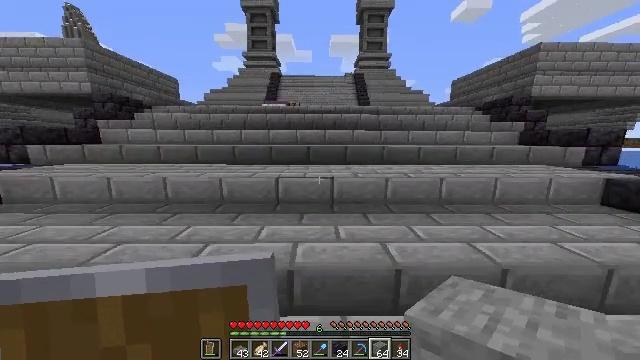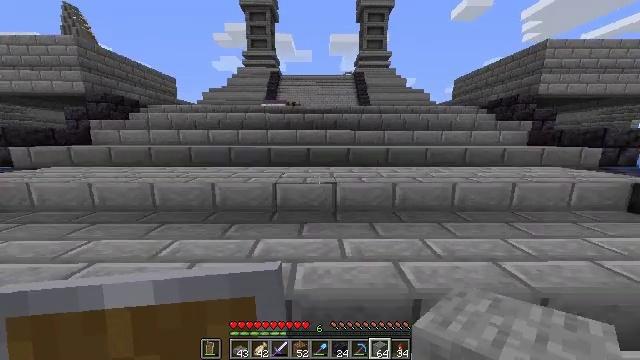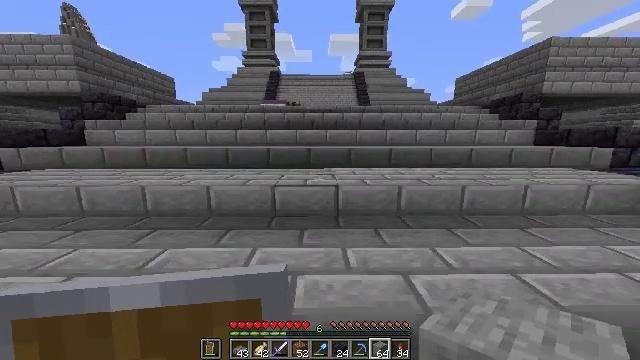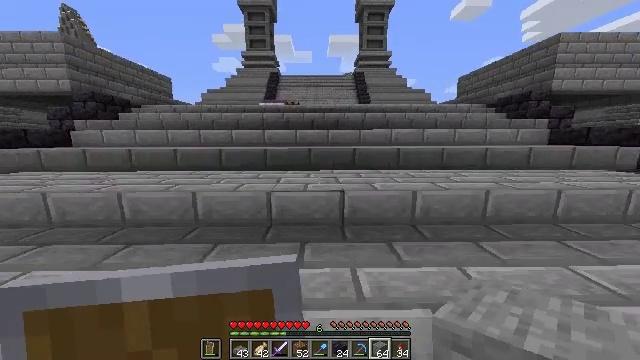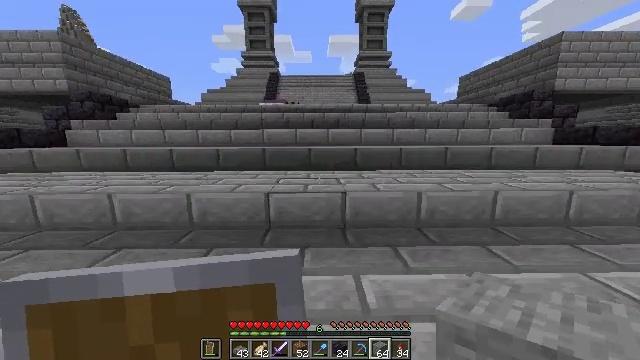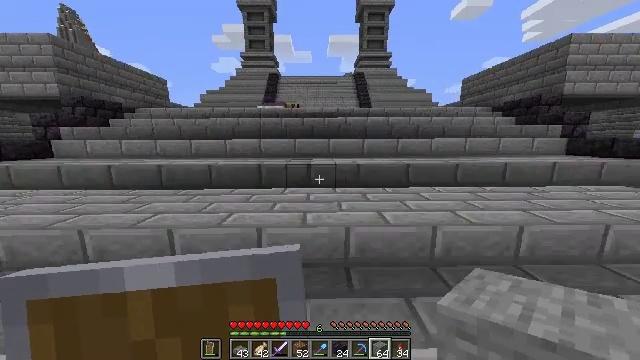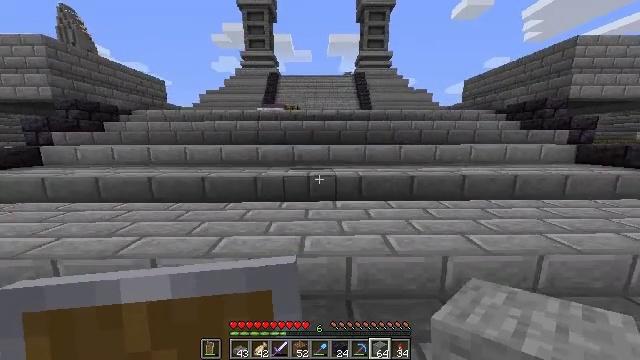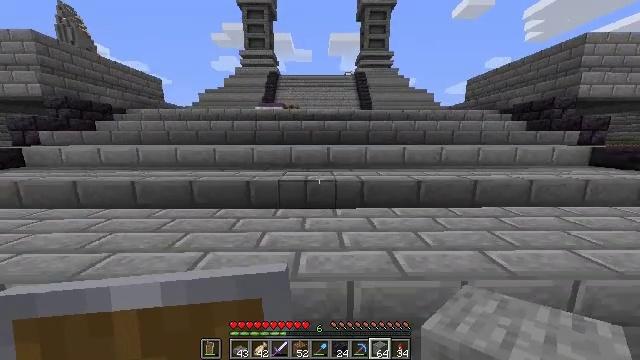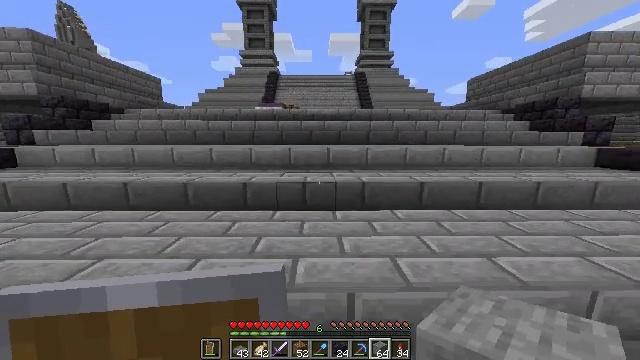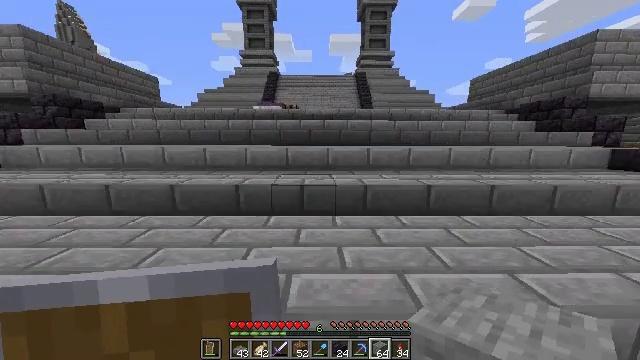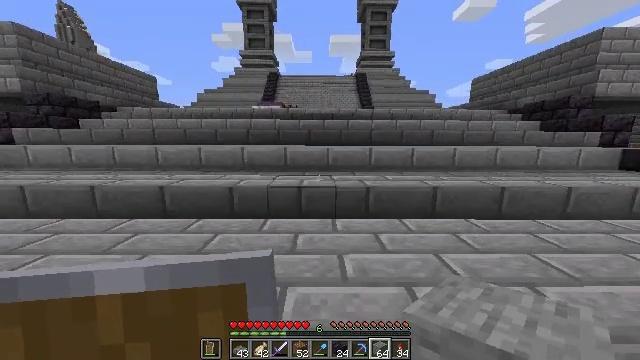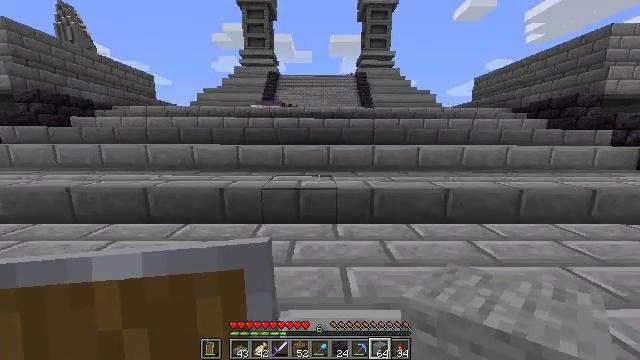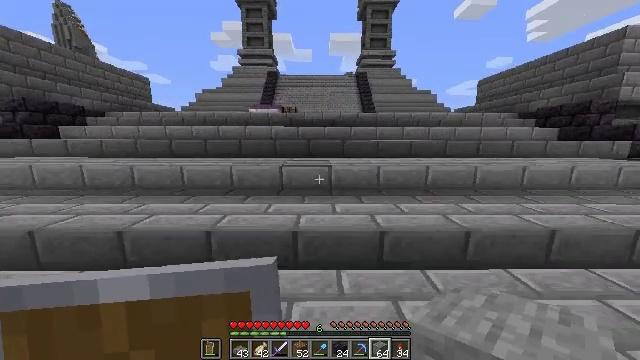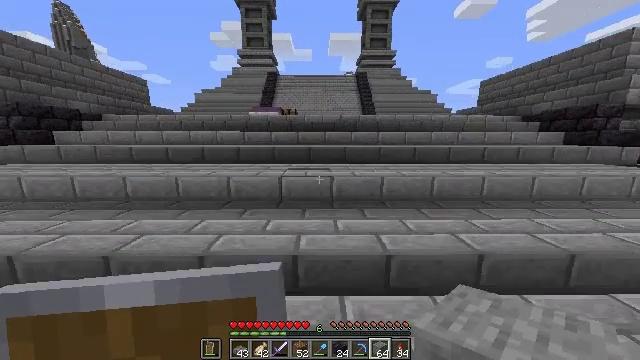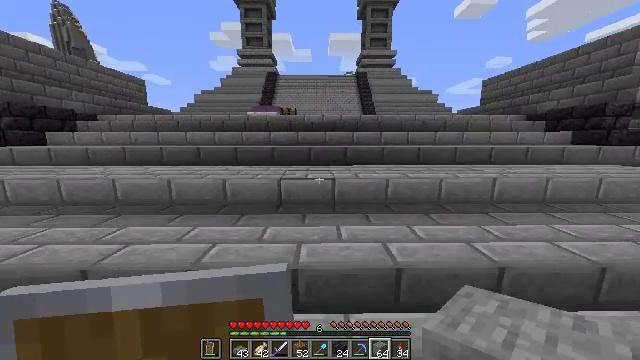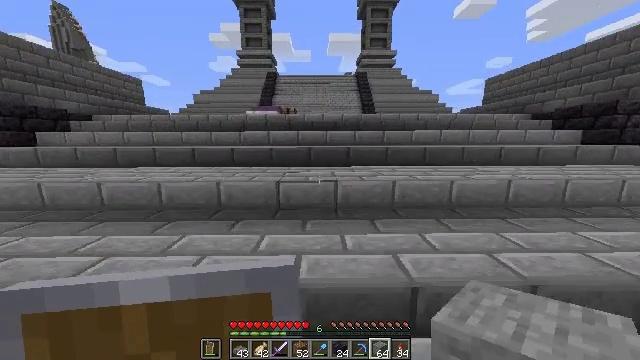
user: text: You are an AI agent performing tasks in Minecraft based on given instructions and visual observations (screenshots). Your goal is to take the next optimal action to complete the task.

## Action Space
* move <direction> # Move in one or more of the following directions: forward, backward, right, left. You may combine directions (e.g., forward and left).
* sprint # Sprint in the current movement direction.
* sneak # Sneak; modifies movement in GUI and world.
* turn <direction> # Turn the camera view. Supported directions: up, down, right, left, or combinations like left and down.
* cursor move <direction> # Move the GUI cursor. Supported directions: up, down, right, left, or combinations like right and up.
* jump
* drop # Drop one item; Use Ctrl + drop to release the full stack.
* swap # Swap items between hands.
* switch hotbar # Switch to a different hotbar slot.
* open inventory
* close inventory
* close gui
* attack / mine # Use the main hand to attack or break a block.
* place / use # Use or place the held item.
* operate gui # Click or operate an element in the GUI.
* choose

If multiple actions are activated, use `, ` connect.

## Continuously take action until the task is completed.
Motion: motion action
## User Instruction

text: Craft a stone slab.
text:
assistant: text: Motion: move forward
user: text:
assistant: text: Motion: move forward
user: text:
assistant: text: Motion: move forward
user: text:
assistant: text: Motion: move forward
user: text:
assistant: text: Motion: move forward
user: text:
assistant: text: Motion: move forward
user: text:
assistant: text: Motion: move forward
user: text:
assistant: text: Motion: move forward
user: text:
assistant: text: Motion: move forward
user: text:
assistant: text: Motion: move forward
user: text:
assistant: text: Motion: move forward
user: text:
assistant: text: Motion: move forward
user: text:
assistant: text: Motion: move forward
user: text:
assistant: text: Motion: move forward
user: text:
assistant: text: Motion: move forward
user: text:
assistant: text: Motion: move forward
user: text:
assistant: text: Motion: move forward
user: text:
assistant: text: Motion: move forward
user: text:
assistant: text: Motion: move forward
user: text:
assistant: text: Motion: move forward
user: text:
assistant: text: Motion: move forward
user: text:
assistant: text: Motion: move forward
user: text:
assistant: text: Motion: move forward
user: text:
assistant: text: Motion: move forward
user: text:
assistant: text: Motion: move forward
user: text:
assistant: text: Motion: move forward
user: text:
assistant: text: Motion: move forward
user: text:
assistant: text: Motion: move forward
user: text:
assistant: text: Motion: move forward
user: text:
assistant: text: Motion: move forward